【题型】填空题　【知识点】平面几何　【难度】medium
如图，在 \( \triangle ABC \) 中，\(AB = AC\)，\(AB\) 的中垂线 \(DE\) 分别与 \(AB\)、\(BC\) 交于点 \(E\)、\(D\).如果 \(BD = 4\)，\(DC = 5\)，那么 \( \angle B \) 的余弦值为 \_\_\_\_.

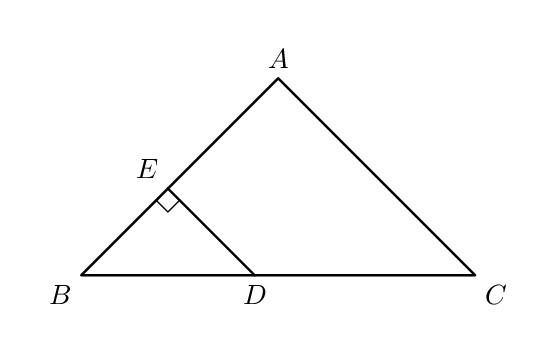
【解答】
【答案】\(\dfrac{3}{4}\)（或 \(0.75\)）

【分析】连接 \(AD\)，先利用等腰三角形的性质可得 \(\angle B = \angle C\)，再利用线段垂直平分线的性质可得 \(BE = \dfrac{1}{2}BA\)，\(DA = DB = 4\)，从而可得 \(\angle B = \angle BAD\)，然后利用等量代换可得 \(\angle BAD = \angle C\)，从而可证 \(\triangle BAD \sim \triangle BCA\)，最后利用相似三角形的性质求出 \(BA\) 的长，从而求出 \(BE\) 的长，再在 \(Rt\triangle BED\) 中，利用锐角三角函数的定义进行计算即可求解。

【详解】解：连接 \(AD\)，

\(\because AB = AC\)，

\(\therefore \angle B = \angle C\)，

\(\because DE\) 是 \(AB\) 的垂直平分线，

\(\therefore BE = \dfrac{1}{2}BA\)，\(DA = DB = 4\)，

\(\therefore \angle B = \angle BAD\)。

\(\therefore \angle BAD = \angle C\)。

又 \(\because \angle B = \angle B\)，

\(\therefore \triangle BAD \sim \triangle BCA\)，

\(\therefore \dfrac{BA}{BC} = \dfrac{BD}{BA}\)。

\(\therefore BA^2 = BC \cdot BD = (4 + 5) \times 4 = 36\)。

\(\therefore BA = 6\) 或 \(BA = -6\)（舍去），

\(\therefore BE = \dfrac{1}{2}BA = 3\)。

在 \(Rt\triangle BED\) 中，\(\cos B = \dfrac{BE}{BD} = \dfrac{3}{4}\)。

故答案为：\(\dfrac{3}{4}\)。

【点睛】本题考查了相似三角形的判定与性质，解直角三角形，等腰三角形的性质，线段垂直平分线的性质，根据题目的已知条件并结合图形添加适当的辅助线是解题的关键。
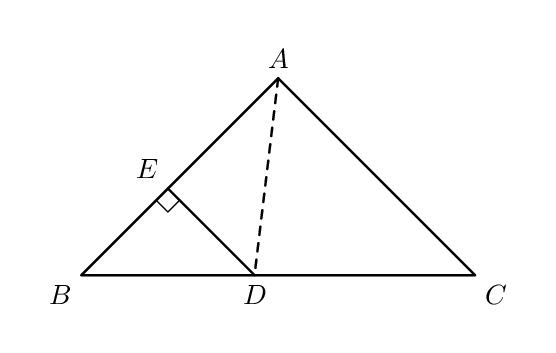